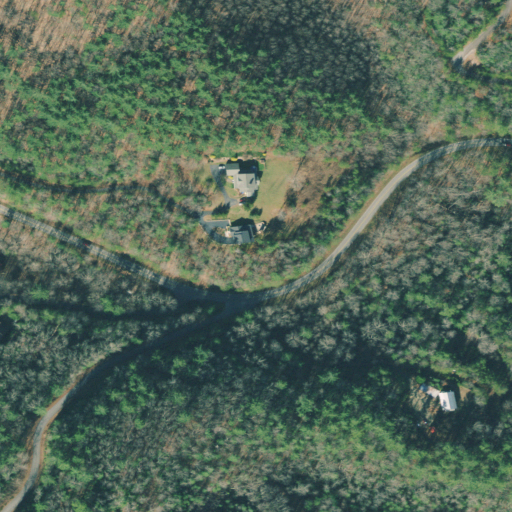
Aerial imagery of gap in Georgia named Owltown Gap containing mixed forest, open development, evergreen forest, deciduous forest, shrub, pasture, grassland, and low intensity development